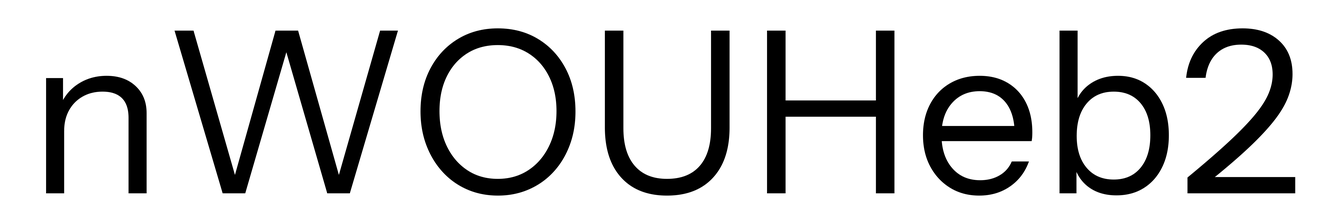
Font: InstrumentSans_Regular